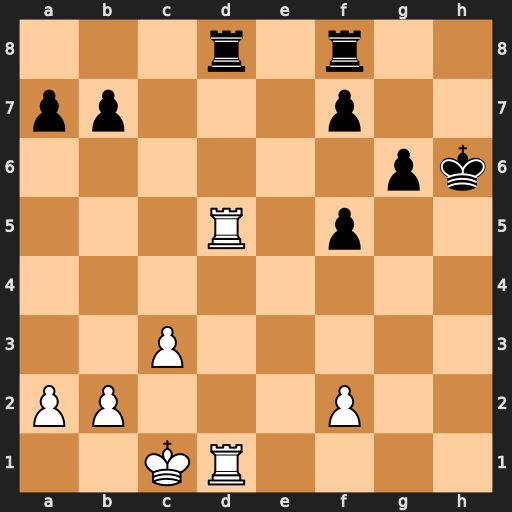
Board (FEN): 3r1r2/pp3p2/6pk/3R1p2/8/2P5/PP3P2/2KR4
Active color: w
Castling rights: -
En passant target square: -
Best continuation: Rxd8 Rxd8 Rxd8